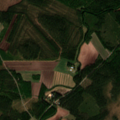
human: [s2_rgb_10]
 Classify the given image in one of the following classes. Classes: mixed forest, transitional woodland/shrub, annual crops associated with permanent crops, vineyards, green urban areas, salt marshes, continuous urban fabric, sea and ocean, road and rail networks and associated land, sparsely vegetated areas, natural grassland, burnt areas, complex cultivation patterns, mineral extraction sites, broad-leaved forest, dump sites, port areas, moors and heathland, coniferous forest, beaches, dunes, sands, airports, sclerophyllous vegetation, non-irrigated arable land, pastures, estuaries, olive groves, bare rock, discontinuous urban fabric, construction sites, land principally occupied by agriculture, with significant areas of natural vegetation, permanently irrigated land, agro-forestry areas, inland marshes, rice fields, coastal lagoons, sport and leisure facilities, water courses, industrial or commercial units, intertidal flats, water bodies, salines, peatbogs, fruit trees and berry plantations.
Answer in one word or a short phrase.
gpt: land principally occupied by agriculture, with significant areas of natural vegetation, broad-leaved forest, coniferous forest, mixed forest